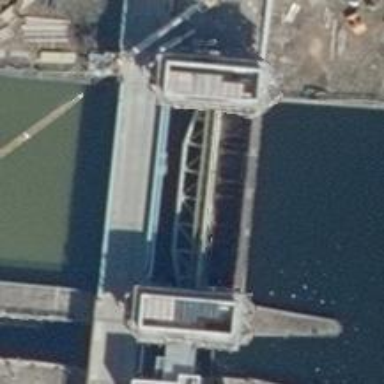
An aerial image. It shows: Lock gate along waterway.